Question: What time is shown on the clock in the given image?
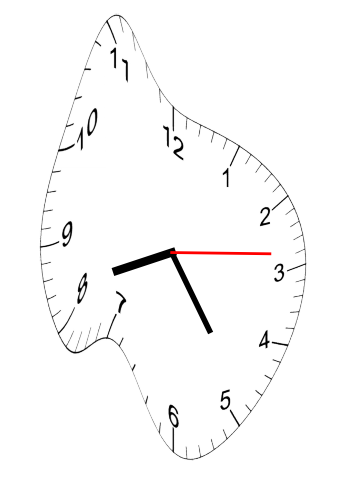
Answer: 08:24:14